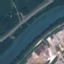
Land use / land cover: River